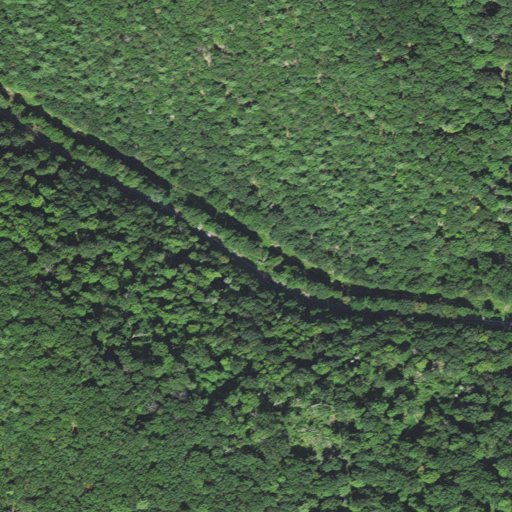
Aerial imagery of gap in West Virginia named Moyer Gap containing deciduous forest, mixed forest, open development, and evergreen forest